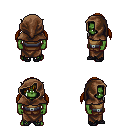
a pixel art fantasy rpg character, male body template, orc, green skin, leather chest armor, robe skirt, blonde twin-tailed hairstyle, cloth hood, ghillies, four views (front, back, left, right), 2x2 character sprite sheet, small pixel art, hard edges, no anti-aliasing